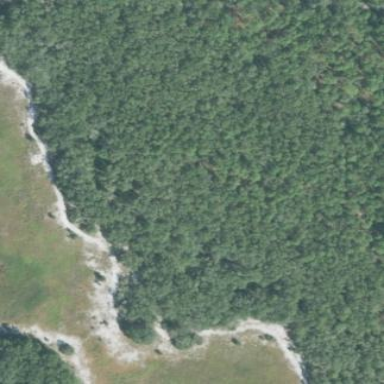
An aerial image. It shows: Mixed leaf woodland.